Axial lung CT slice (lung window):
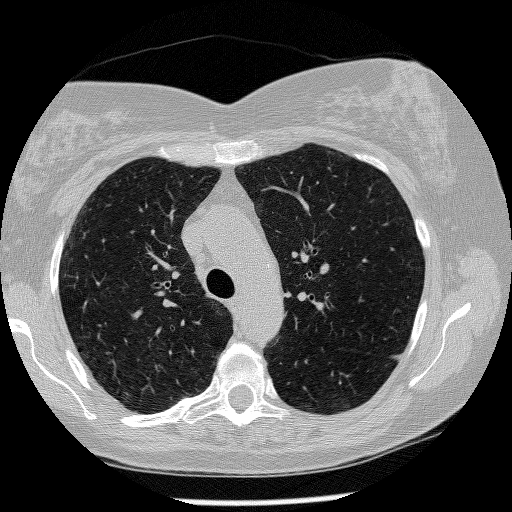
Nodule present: no